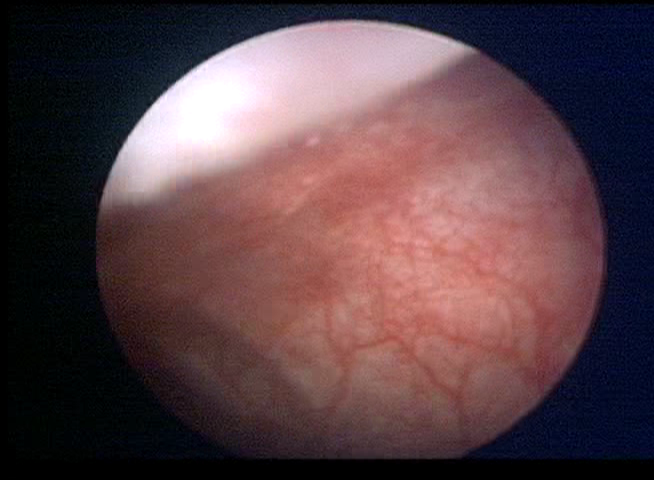
Modality: WLC
Class: Normal mucosa
Bladder cancer association: No